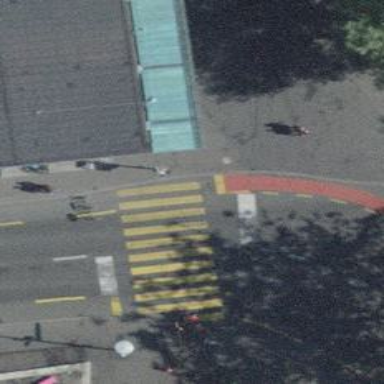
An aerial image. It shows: Pedestrian road with zebra crossing on asphalt surface.